Question: I tried to use Bootstrap's inline form but oddly the submit button can't be put on the same line with other input items. I had been searching for solutions but didn't find one yet.

Here is my HTML code:
'''
<form class="form-inline" role="form" method="post" action="">
<div class="form-group">
<input type="text" class="input-small" id="startDate" placeholder="Start Date" name="startDate">
</div>
<div class="form-group">
<input type="text" class="input-small" id="endDate" placeholder="End Date" name="endDate">
</div>
<div class="form-group">
<input type="text" class="input-small"" id="number" placeholder="Number" name="number">
</div>
<div class="form-group">
Status: <select class="selectpicker" id="status" name="status" >
<option value="All">ALL</option>
<option value="Successful">Successful</option>
<option value="Unsuccessful">Unsuccessful</option>
</select>
</div>
<div class="form-group">
Direction: <select class="selectpicker" id="direction" name="direction">
<option value="All">All</option>
<option value="IN">In</option>
<option value="OUT">Out</option>
</select>
</div>
<button type="submit" class="btn btn-success" id="submit" name="submit"/>Submit</button>
</form>
'''
Can somebody help me to inline the submit button with the other items? Thanks a lot!
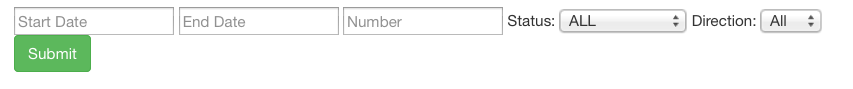
Answer: Put your button inside the '<div class="form-group">'
'''
<form class="form-inline" role="form" method="post" action="">
<div class="form-group">
<input type="text" class="input-small" id="startDate" placeholder="Start Date" name="startDate">
</div>
<div class="form-group">
<input type="text" class="input-small" id="endDate" placeholder="End Date" name="endDate">
</div>
<div class="form-group">
<input type="text" class="input-small"" id="number" placeholder="Number" name="number">
</div>
<div class="form-group">
Status: <select class="selectpicker" id="status" name="status" >
<option value="All">ALL</option>
<option value="Successful">Successful</option>
<option value="Unsuccessful">Unsuccessful</option>
</select>
</div>
<div class="form-group">
Direction: <select class="selectpicker" id="direction" name="direction">
<option value="All">All</option>
<option value="IN">In</option>
<option value="OUT">Out</option>
</select>
</div>
<div class="form-group">
<button type="submit" class="btn btn-success" id="submit" name="submit"/>Submit</button>
</div>
</form>
'''